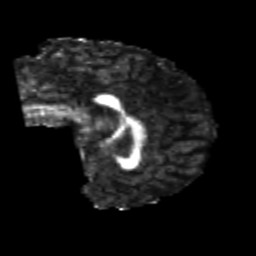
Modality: FA
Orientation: sagittal
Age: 22
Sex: male
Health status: healthy
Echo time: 0.074 s